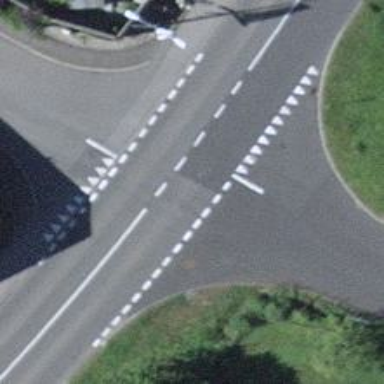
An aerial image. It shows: Road with "give way" sign.